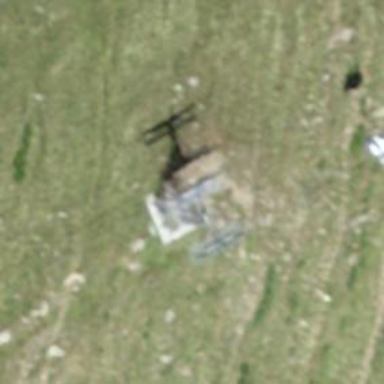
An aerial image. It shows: Pylon for aerialway.